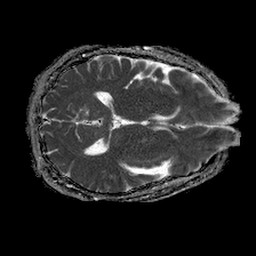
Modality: ADC
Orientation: axial
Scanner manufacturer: philips
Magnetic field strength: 1.5 T
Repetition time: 4.6 s
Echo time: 0.08517 s